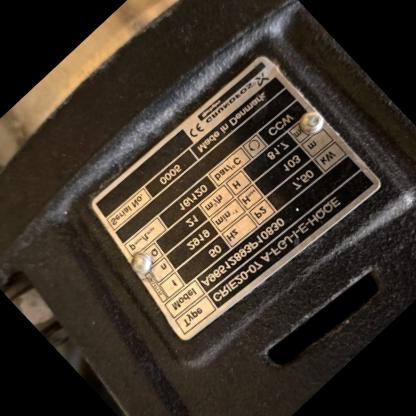
Klasa: tabliczka-znamionowa